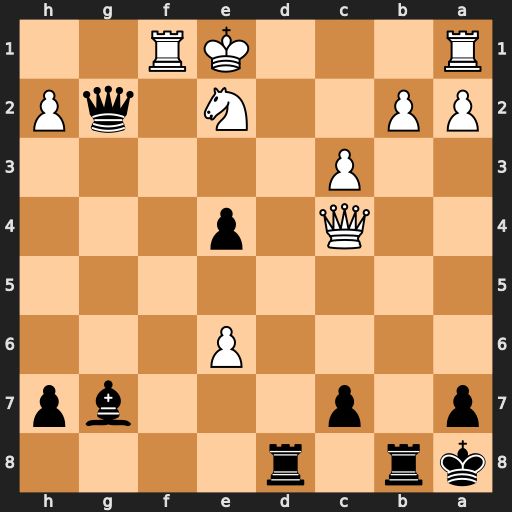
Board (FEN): kr1r4/p1p3bp/4P3/8/2Q1p3/2P5/PP2N1qP/R3KR2
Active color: b
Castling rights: Q
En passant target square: -
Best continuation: Rxb2 Rf2 Qh1+